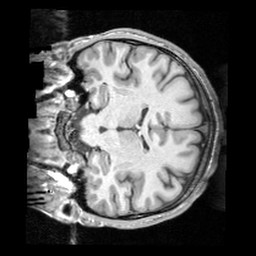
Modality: T1w
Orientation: coronal
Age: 23
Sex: male
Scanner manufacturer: siemens
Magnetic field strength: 3 T
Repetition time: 1.62 s
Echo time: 0.003 s